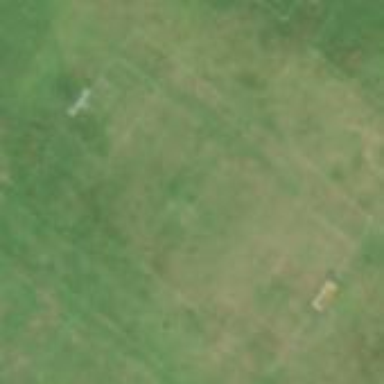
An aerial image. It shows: Soccer pitch for leisure land activities.